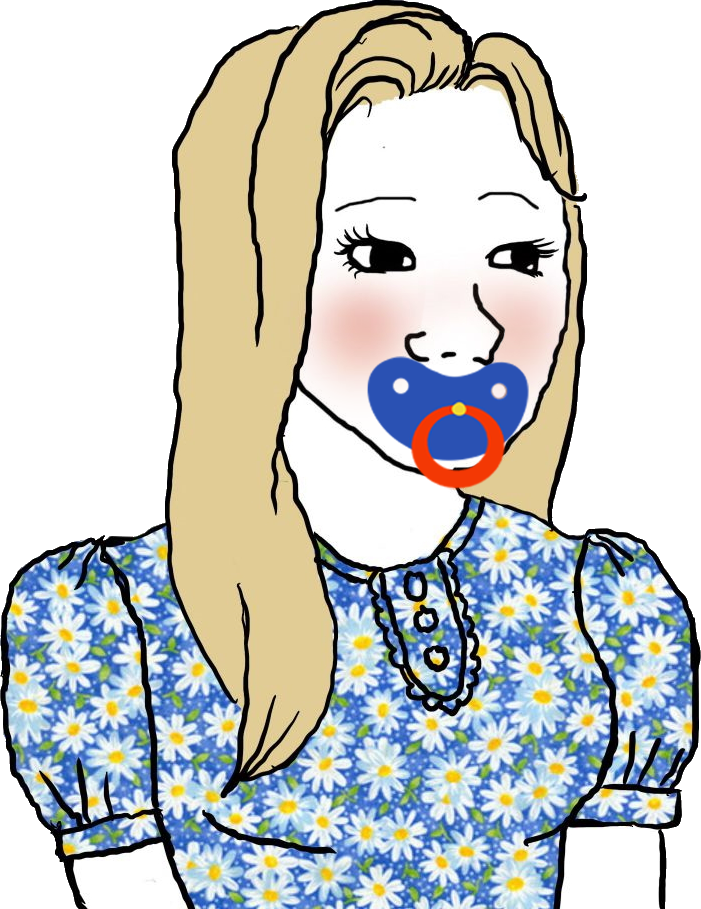
Label: 5_Trad_Wife